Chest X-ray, PA view. Patient: 30 years old, sex M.
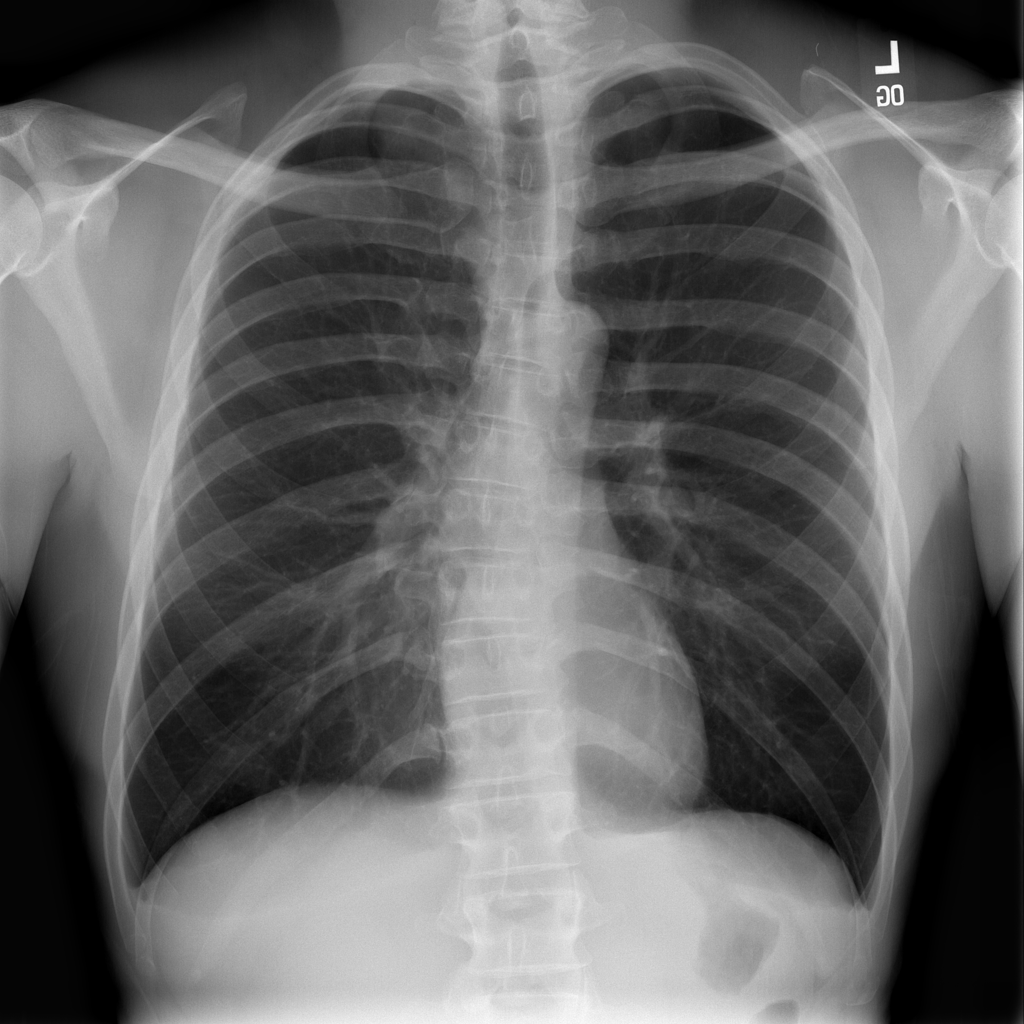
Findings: No Finding